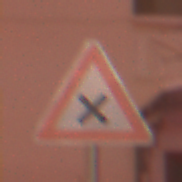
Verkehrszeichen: KreuzungOderEinmuendung
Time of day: Night
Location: Outdoor (Urban)
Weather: Overcast
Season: Winter
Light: Artificial